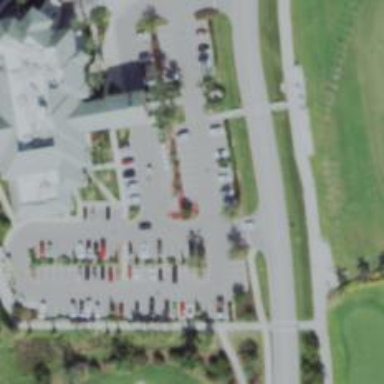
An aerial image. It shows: Parking space is available.